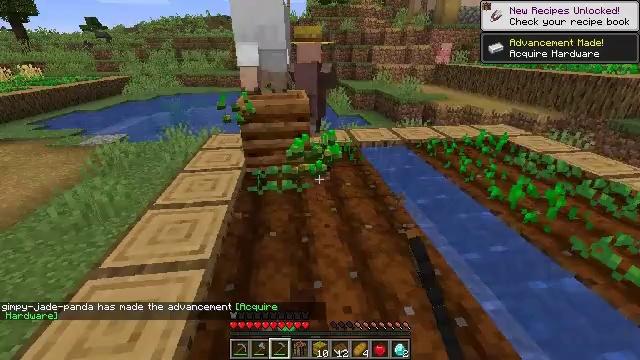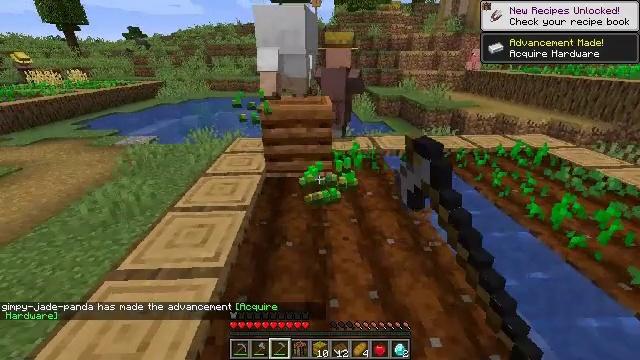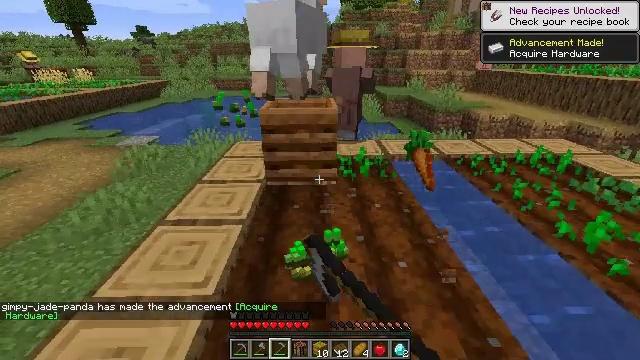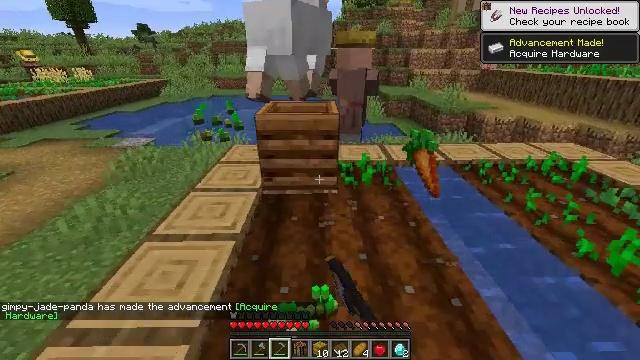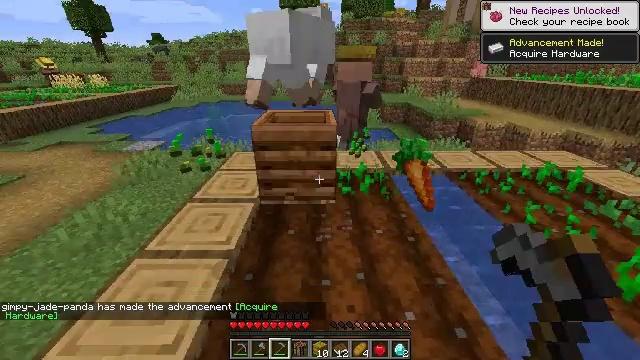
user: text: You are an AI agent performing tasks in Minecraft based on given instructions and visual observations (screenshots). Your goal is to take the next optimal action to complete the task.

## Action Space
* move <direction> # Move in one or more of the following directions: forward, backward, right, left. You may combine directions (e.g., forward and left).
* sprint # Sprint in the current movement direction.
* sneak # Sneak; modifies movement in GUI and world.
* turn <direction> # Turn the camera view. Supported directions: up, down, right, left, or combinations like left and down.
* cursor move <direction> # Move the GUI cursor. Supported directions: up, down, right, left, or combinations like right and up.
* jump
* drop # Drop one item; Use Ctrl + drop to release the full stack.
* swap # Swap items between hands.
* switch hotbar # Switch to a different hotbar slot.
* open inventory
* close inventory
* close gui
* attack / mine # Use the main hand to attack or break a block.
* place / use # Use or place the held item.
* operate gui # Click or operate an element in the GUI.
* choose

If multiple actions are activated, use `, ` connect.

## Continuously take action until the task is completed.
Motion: motion action
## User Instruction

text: Get wheat from the farmland.
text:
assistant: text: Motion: move forward, turn left and up, attack / mine
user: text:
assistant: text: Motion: move forward, turn left, attack / mine
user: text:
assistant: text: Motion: move forward, sprint, attack / mine
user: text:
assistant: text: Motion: move forward, sprint, attack / mine
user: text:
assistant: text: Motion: sprint, attack / mine